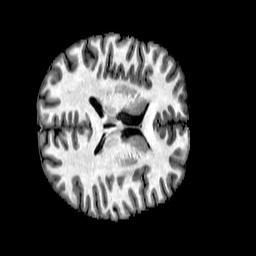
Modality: T1w
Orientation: axial
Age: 31
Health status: healthy
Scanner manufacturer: philips
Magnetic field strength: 3 T
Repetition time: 0.007812 s
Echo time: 0.003594 s